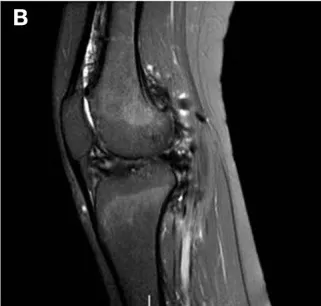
Right knee in sagittal plane : diffuse synovial pannus, especially in the superior recess of the joint.
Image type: radiology (mri)